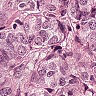
Metastatic tissue present: yes